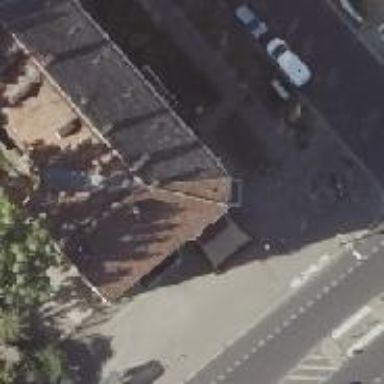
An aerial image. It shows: Café.